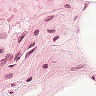
Metastatic tissue present: no